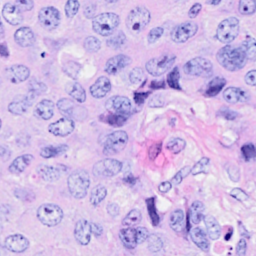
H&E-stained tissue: Breast